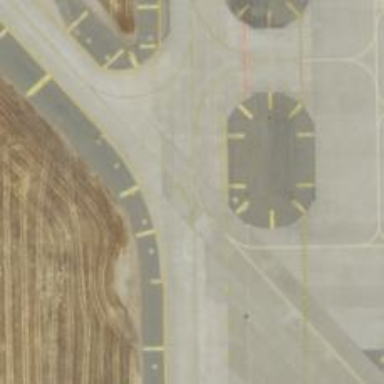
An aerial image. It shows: View of taxiway at the airport.